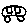
Label: car